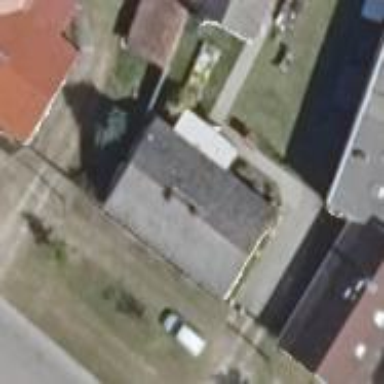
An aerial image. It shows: Building with gabled roof oriented along and colored grey.